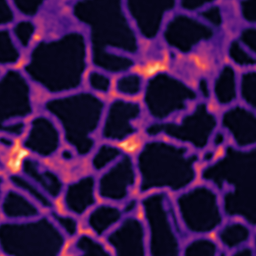
Label: Super-resolution ER image